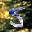
Label: 5